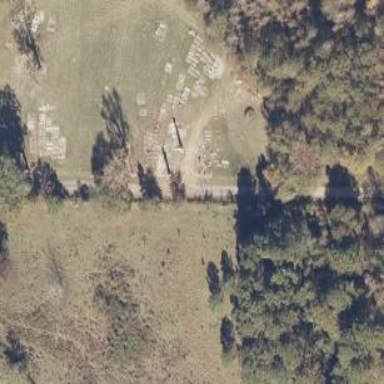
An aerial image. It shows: Grave yard.